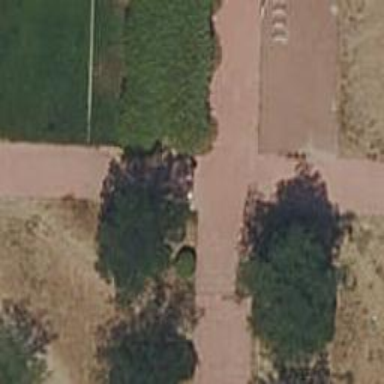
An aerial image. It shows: Concrete footway.